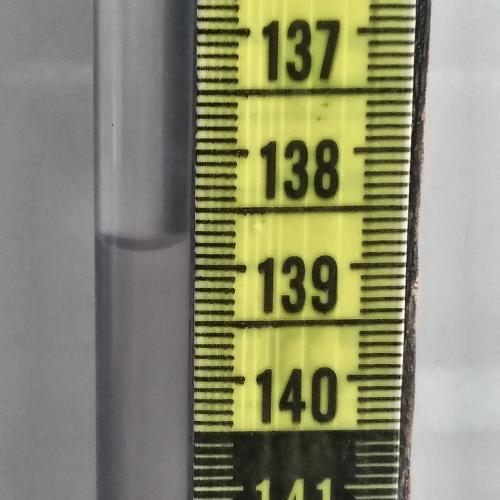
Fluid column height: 138.8 cm